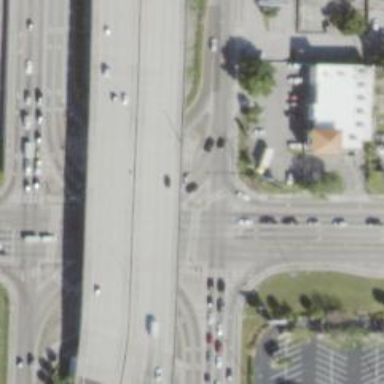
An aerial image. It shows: Primary link road with asphalt surface.